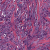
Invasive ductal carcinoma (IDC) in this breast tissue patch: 1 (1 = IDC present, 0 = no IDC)